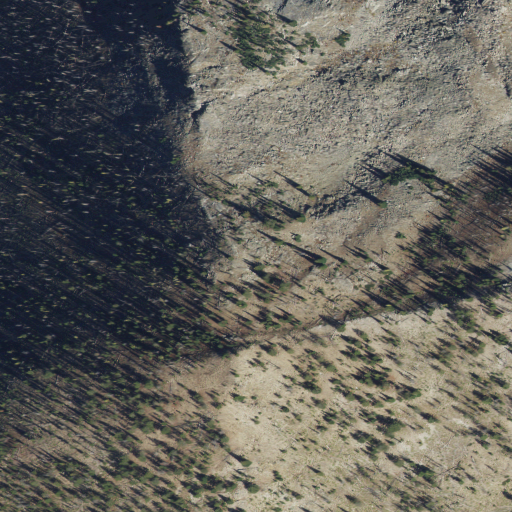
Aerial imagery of ridge(s) in Idaho named Missouri Ridge containing shrub, evergreen forest, and grassland